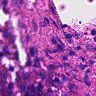
Metastatic tissue present: no